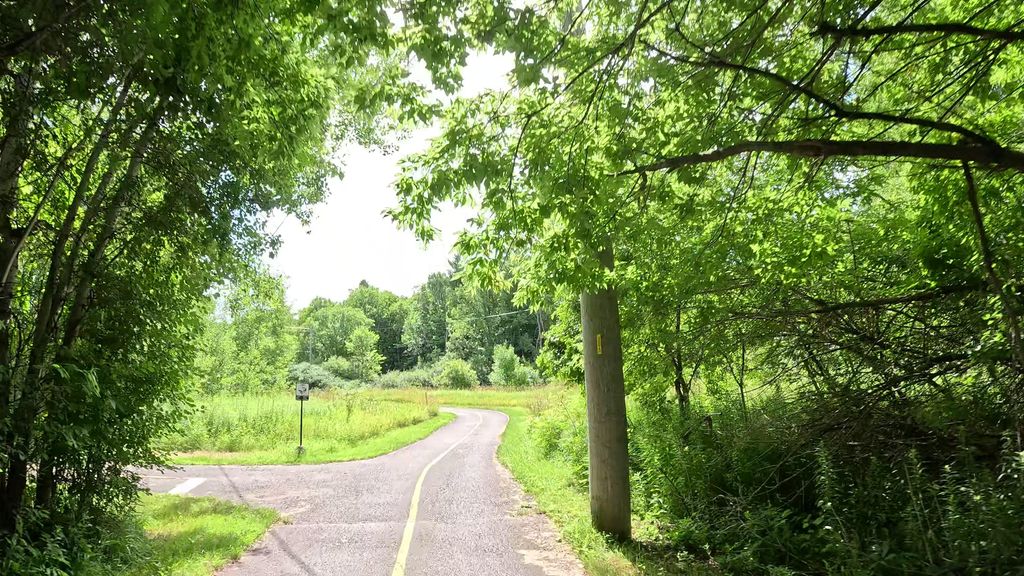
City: ottawa-gatineau